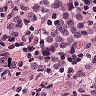
Metastatic tissue present: yes